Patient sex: F
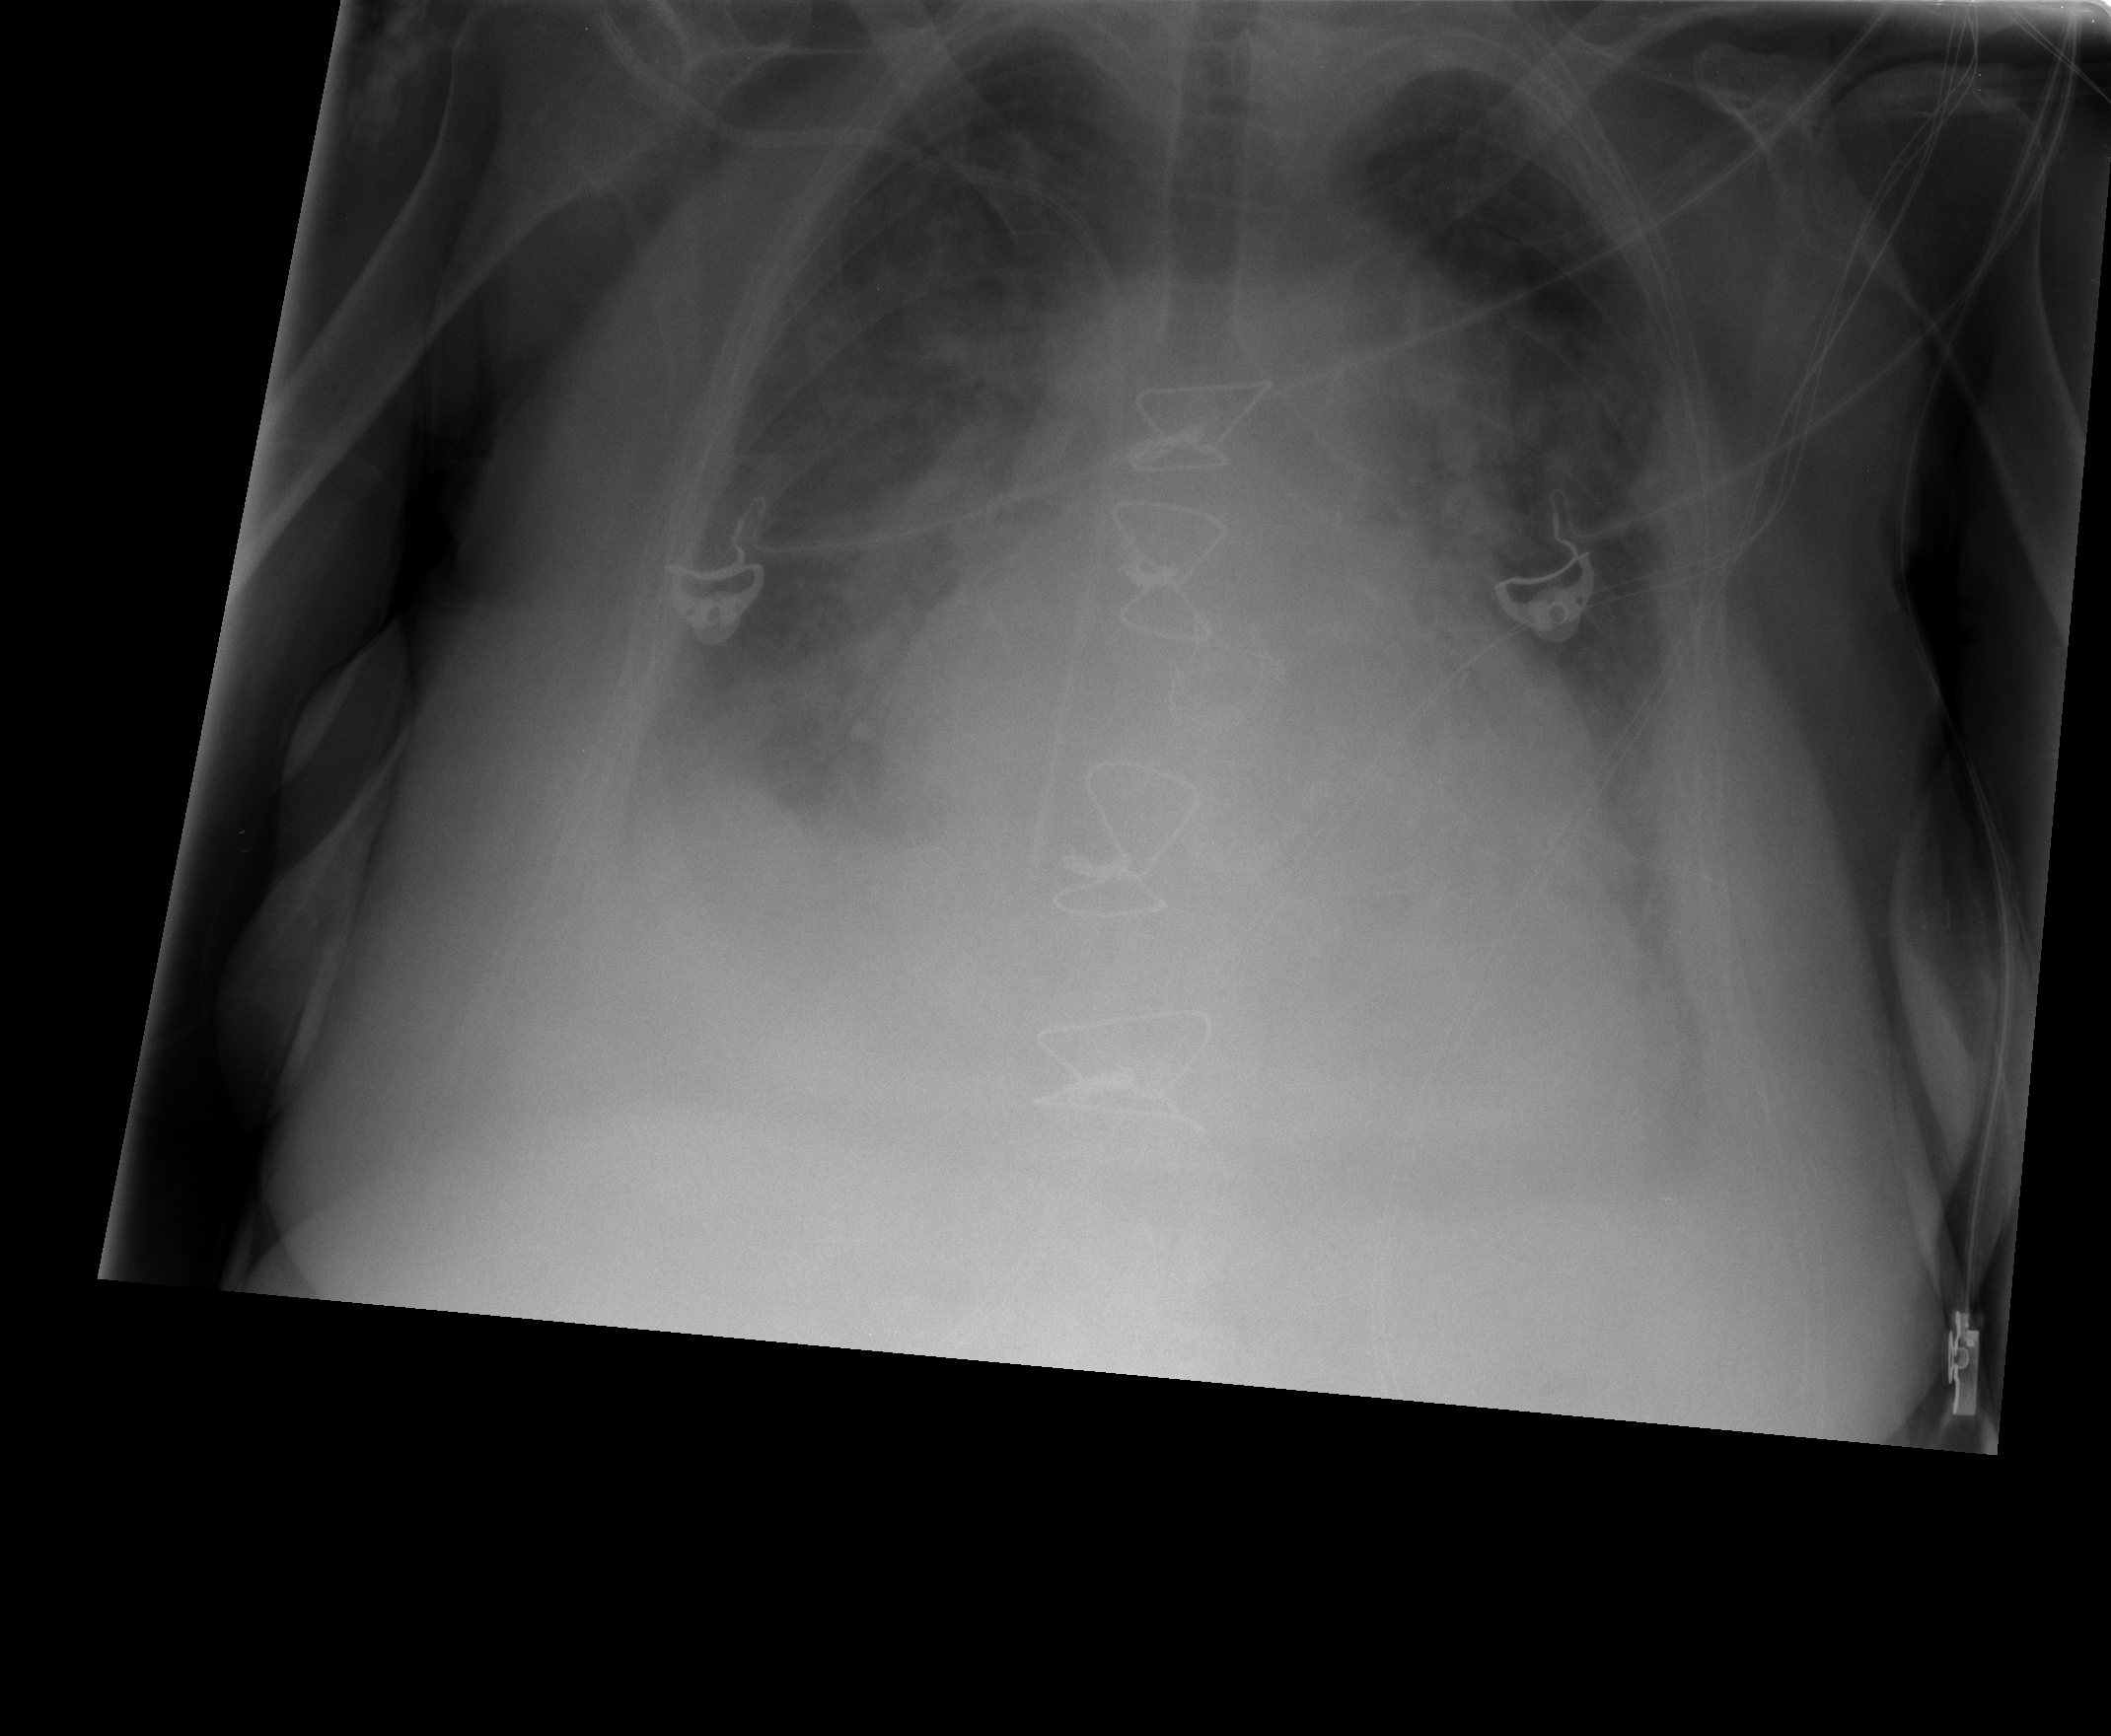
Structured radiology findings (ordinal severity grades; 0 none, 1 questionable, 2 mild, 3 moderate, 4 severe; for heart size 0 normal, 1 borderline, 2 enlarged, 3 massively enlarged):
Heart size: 2
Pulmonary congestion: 3
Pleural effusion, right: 2
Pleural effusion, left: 2
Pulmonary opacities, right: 1
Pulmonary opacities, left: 2
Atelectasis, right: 2
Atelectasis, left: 2